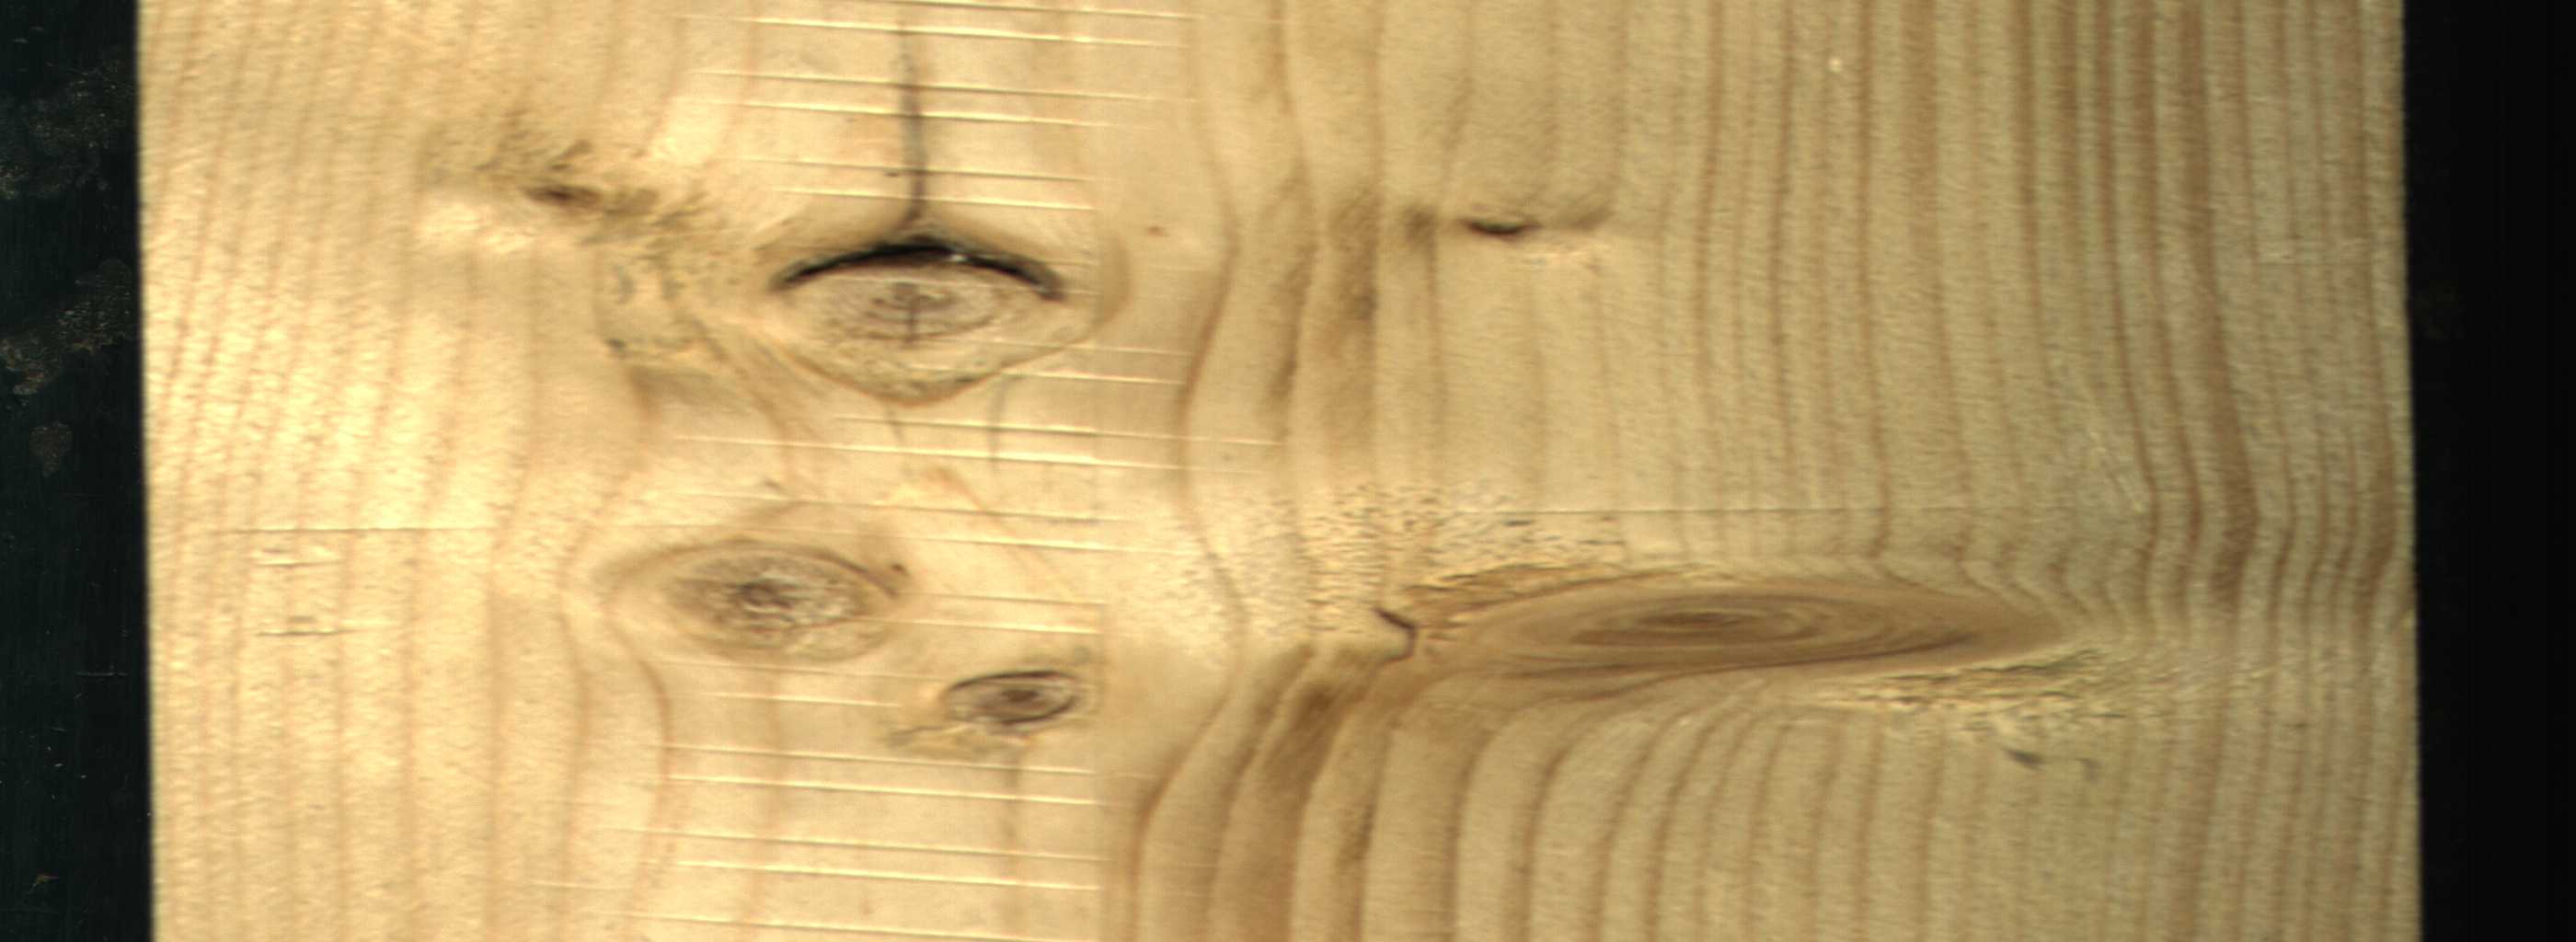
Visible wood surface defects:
Dead_Knot
Live_Knot
Live_Knot
Live_Knot
Live_Knot
Live_Knot